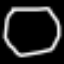
Label: octagon